Field crop: maize
Growth stage: 2
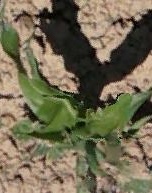
Species: maize